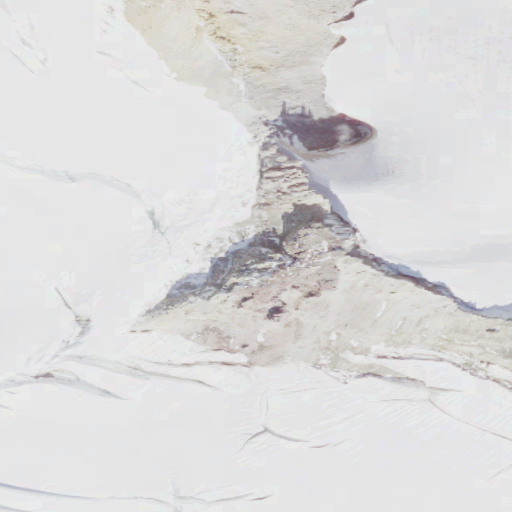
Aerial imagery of mountain in Washington named Sherman Peak containing snow and barren land